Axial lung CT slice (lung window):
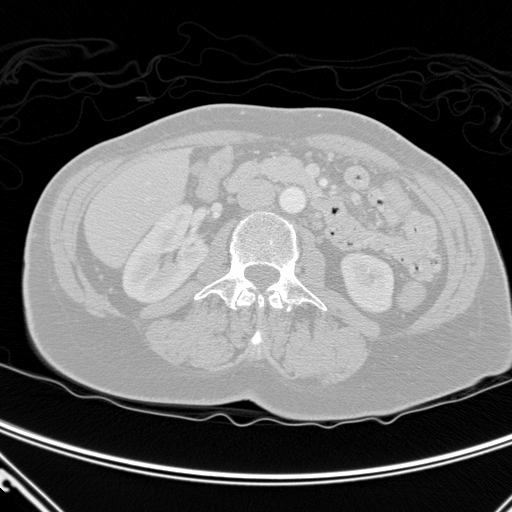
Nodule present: no